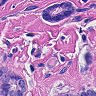
Metastatic tissue present: yes